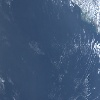
Label: water